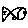
Label: fish